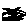
Label: star